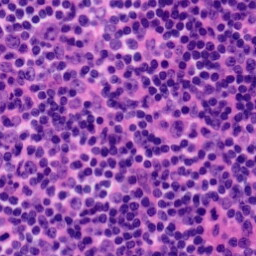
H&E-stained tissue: Tonsil